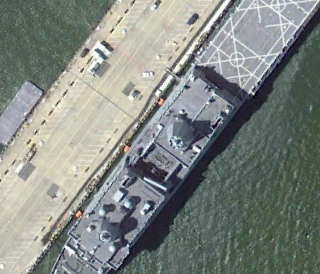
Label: San_Antonio-class_transport_dock